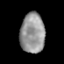
Tissue: prostate
Cell type: T cells
Senescence score: 0.3334
Nuclear area (px): 956
Mean DAPI intensity: 150.029